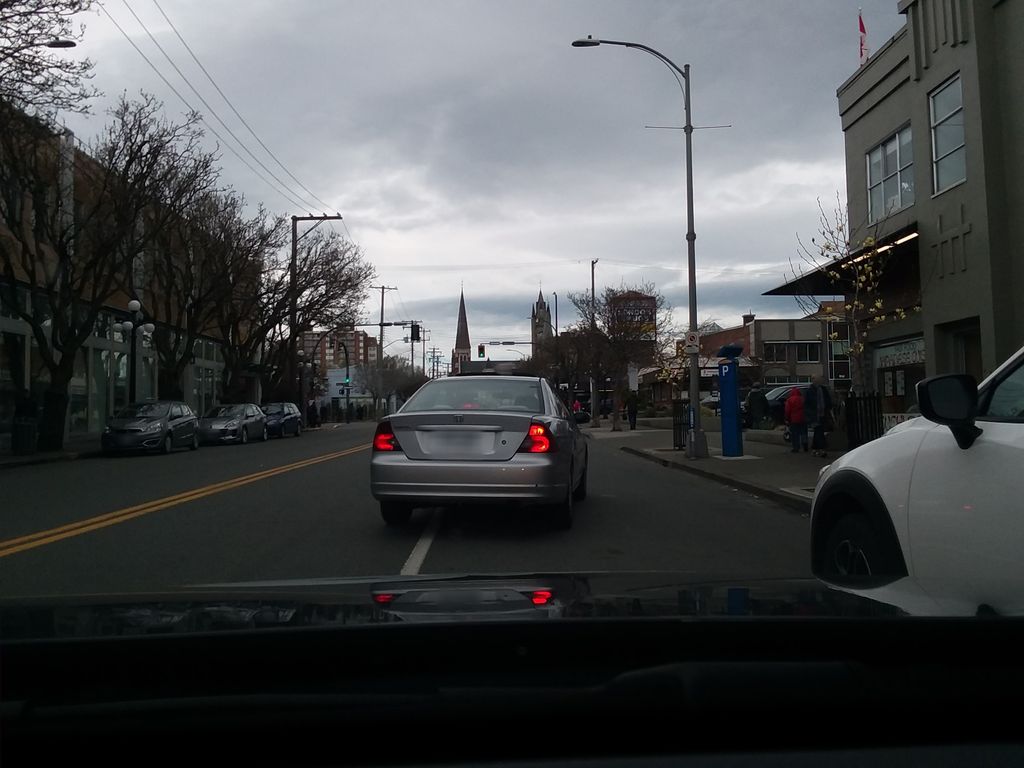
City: victoria